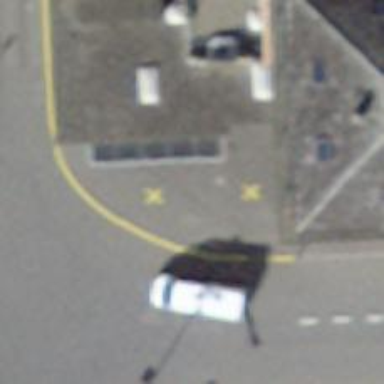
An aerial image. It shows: Charging station.